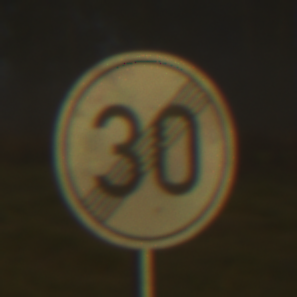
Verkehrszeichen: EndeGeschwindigkeit30
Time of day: SunriseSunset
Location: Outdoor (Nature)
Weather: Clear
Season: NotSpecified
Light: Natural